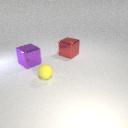
large purple metal cube to the left of large red metal cube